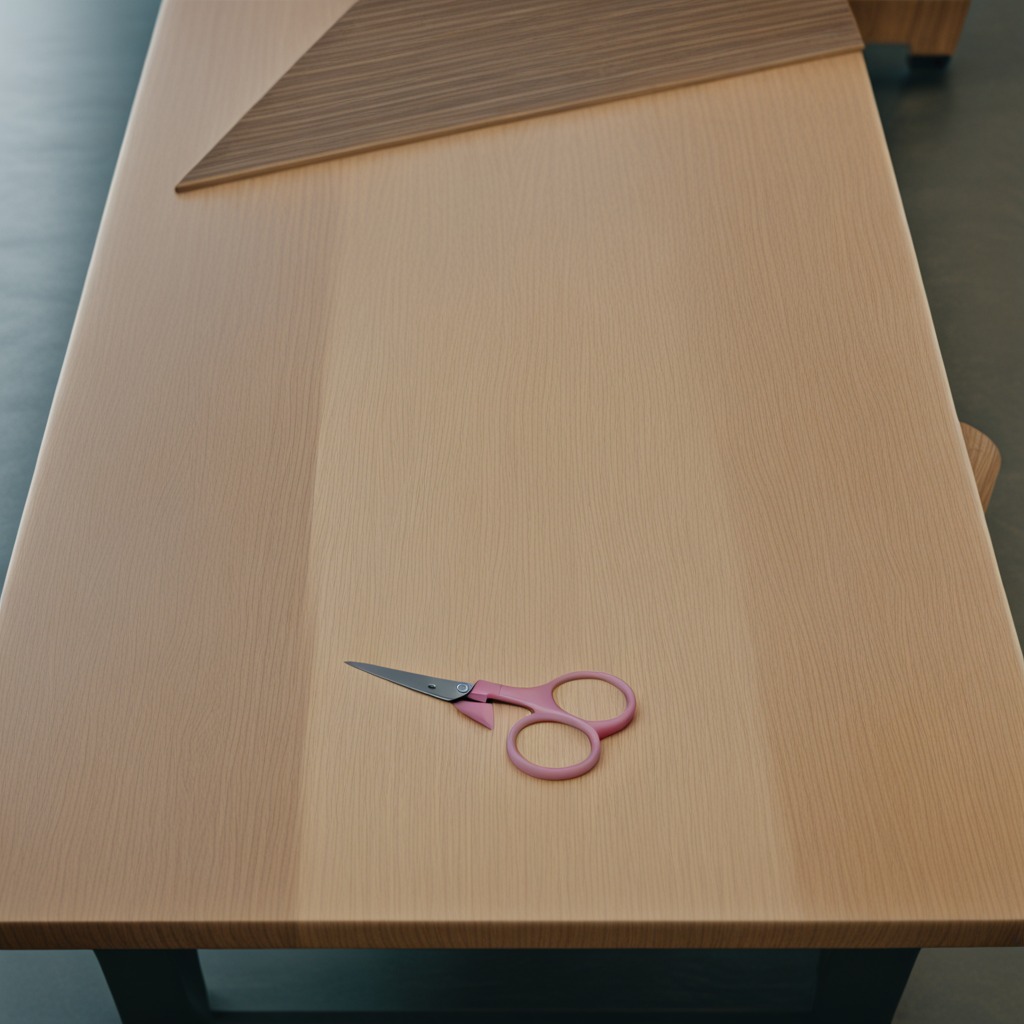
A scissor is lying on a workbench inside a coastal fishing gear workshop.